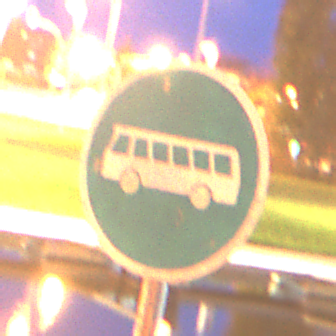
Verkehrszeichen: Busssonderstreifen
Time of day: Night
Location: Outdoor (Urban)
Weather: PartlyCloudy
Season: NotSpecified
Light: Artificial